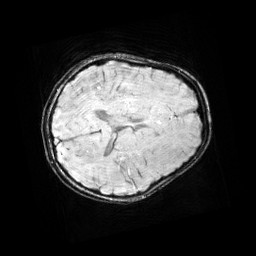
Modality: SWI
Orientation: axial
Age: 10
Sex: female
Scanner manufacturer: siemens
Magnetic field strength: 3 T
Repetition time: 0.027 s
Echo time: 0.02 s